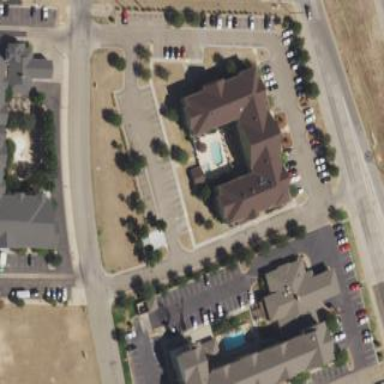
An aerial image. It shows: Hotel building.